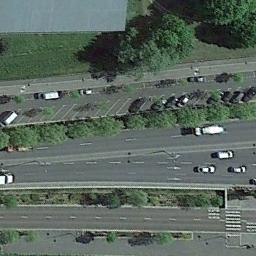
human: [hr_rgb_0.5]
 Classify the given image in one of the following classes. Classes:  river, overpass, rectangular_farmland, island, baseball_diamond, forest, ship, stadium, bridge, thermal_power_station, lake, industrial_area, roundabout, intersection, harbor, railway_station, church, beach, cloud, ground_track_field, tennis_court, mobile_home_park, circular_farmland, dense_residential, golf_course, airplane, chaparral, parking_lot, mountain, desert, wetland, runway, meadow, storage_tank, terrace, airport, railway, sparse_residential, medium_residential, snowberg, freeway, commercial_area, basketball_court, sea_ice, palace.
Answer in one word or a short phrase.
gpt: freeway